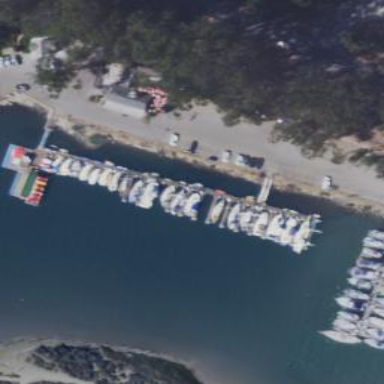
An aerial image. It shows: Pier with mooring facilities.